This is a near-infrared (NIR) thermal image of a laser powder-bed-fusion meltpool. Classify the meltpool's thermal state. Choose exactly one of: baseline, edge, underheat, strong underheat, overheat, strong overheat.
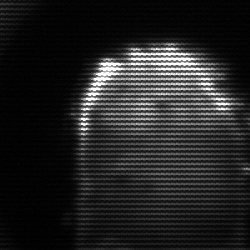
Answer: baseline